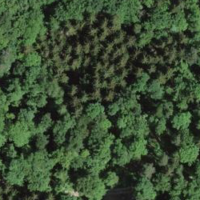
EUNIS habitat code: 41
Species observed at this site:
Milvus migrans